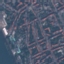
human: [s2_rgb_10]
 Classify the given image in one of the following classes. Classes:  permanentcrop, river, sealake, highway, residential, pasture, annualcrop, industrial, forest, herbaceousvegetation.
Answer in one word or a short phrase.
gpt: Residential